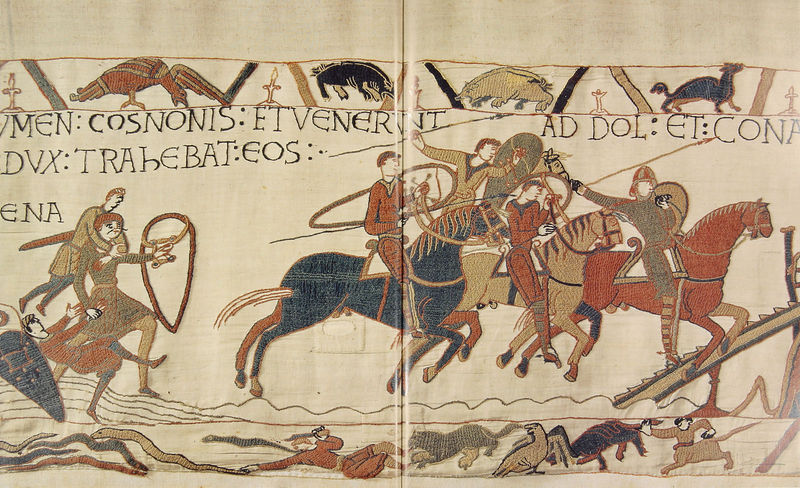
Titel: Teppich von Bayeux
Institution: Bayeux, Städtisches Museum
Schlagwörter: adler, blau, kampf, mann, wasser, fluss, landschaft, bewegung, männer, rot, tiere, teppich, tod, stickerei, stoff, pferd, pferde, reiter, farbig, schrift, liegen, bogen, fahne, krieg, schlacht, lanze, soldaten, schild, schilder, schwert, text, waffen, schlange, helm, ritter, feldzug, kämpfen, buchseite, ornamental, wappen, schlangen, löwe, speere, kreig, pfeil, knick, würgen, latein, schilde, bayonne, tunier, schil, wappentier, ertrinken, bayeux, tier+, normannen, bayeu, stickereri